Question: I am using bootbox plugin v4.3.0 with metronic and laravel and having this strange issue;

## JS
'''
$('#signup').click(function()
{
bootbox.alert('some message');
}
'''
## Rendered HTML
'''
<div style="z-index: 10051;" class="modal-scrollable">
<div aria-hidden="false" style="display: block; margin-top: -88px;" class="bootbox modal fade bootbox-alert in" tabindex="-1" role="dialog">
<div class="modal-dialog modal-lg">
<div class="modal-content">
<div class="modal-body">
<button style="margin-top: -10px;" type="button" class="bootbox-close-button close" data-dismiss="modal" aria-hidden="true">x</button>
<div class="bootbox-body">ll</div>
</div>
<div class="modal-footer">
<button data-bb-handler="ok" type="button" class="btn btn-primary">OK</button>
</div>
</div>
</div>
</div>
</div>
'''
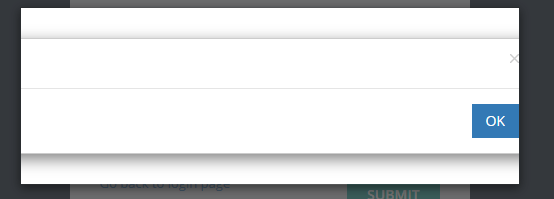
Answer: The issue was with bootstrap bs3 patch CSS file. I have made a solution which essentially reverses the changes made by it for bootbox, it is to be placed in the 'bootstrap-modal-bs3patch.css' or your master/slave layout if you have any. Also please note, I am a beginner level CSS programmer.
'''
.bootbox {
left: auto !important;
width: auto !important;
margin-left: auto !important;
background-color: transparent !important;
border: none !important;
-webkit-box-shadow: none !important;
box-shadow: none !important;
position: relative !important;
top: 50% !important;
overflow: visible !important;
transition: opacity 0.15s linear 0s !important;
}
'''